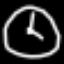
Label: clock